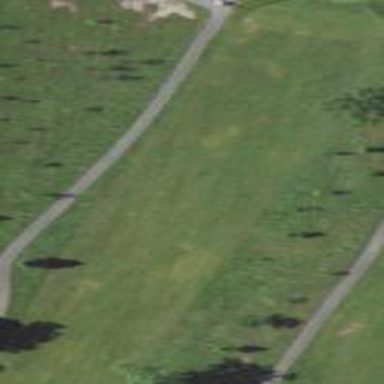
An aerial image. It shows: Well-maintained grassy area designated as golf fairway. It is part of golf sport facility.